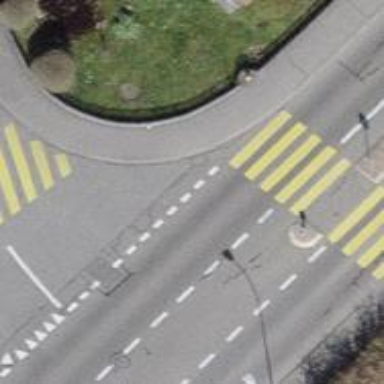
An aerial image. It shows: Sidewalk along the footway.